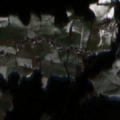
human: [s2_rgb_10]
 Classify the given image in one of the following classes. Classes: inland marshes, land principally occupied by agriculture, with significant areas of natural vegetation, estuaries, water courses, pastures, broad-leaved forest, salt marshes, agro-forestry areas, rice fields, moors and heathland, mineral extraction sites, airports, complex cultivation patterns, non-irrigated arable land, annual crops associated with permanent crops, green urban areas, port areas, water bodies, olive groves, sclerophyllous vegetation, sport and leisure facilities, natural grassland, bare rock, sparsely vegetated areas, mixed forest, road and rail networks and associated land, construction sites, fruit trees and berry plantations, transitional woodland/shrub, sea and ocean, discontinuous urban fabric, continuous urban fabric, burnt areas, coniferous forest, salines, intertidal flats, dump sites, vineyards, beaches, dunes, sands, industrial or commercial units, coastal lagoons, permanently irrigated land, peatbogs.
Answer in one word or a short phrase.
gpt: pastures, complex cultivation patterns, coniferous forest